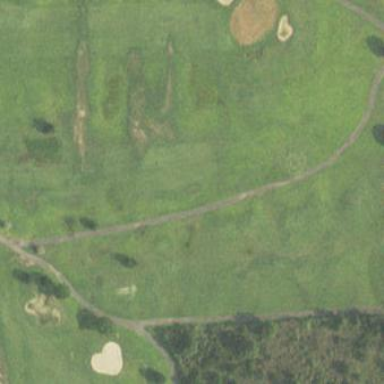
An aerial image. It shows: Area with grass used as rough in golf course.